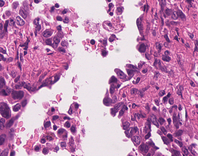
Tumor epithelial tissue: yes
Tumor-associated stroma tissue: yes
Normal tissue: no